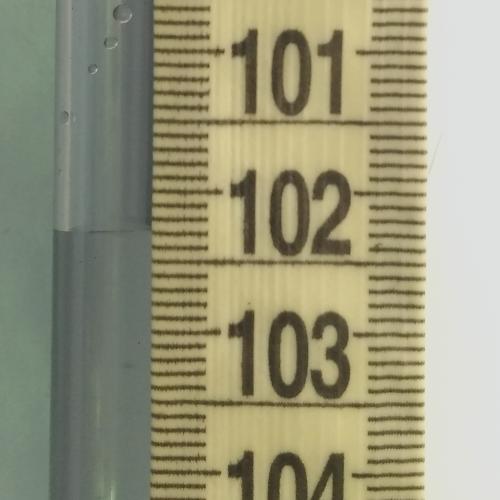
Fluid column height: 102.3 cm